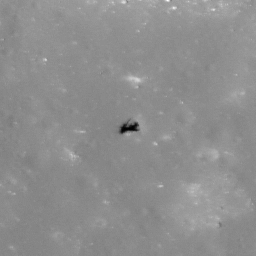
Pit: Messier A 1
Host crater: Messier A
Host type: impact_melt
Lunar coordinates: latitude -2.028, longitude 46.9